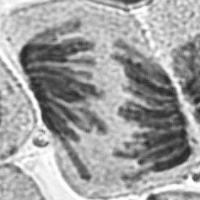
Label: anaphase